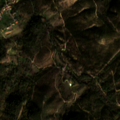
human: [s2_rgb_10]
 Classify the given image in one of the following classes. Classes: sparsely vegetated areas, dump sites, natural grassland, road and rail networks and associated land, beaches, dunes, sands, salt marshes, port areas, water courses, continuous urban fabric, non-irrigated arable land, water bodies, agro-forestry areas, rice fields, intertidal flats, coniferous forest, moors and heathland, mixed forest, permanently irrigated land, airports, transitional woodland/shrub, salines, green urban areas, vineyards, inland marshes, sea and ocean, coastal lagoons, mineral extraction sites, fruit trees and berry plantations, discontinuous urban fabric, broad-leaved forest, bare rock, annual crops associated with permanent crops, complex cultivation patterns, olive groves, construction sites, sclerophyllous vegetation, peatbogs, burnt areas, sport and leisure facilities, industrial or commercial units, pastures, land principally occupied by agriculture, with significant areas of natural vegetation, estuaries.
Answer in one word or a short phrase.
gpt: olive groves, land principally occupied by agriculture, with significant areas of natural vegetation, mixed forest, transitional woodland/shrub